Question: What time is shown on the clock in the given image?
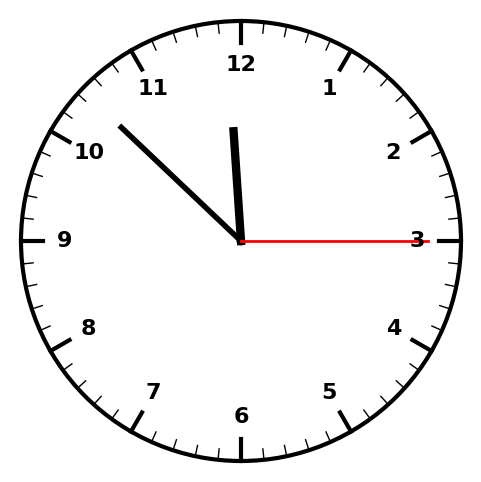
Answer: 11:52:15